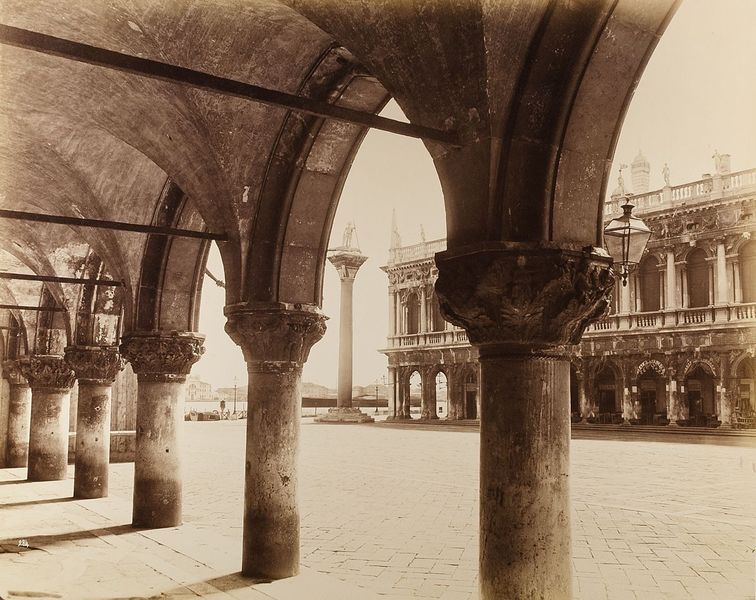
Titel: Venezia - Piazza di S. Marco
Künstler: Carlo Naya
Standort: Hamburg
Institution: Museum für Kunst und Gewerbe Hamburg
Schlagwörter: stadt, architektur, fassade, ort, dorf, foto, fotografie, photographie, stadtansicht, photo, karton, piazza, architekturfotografie, markusplatz, albumin, san, lichtbild, reisefotografie, marco, historische, architekturphotographie, bildwerke, angewandte und bildende kunst, hessische systematik, schwarzweißpositivverfahren, silbersalzverfahren, schwarzweißfotografie, gebäude, örtlichkeit, straße, stätte, straßen, plätze, reisephotographie, albuminpapier